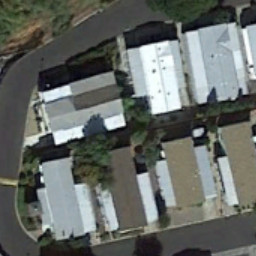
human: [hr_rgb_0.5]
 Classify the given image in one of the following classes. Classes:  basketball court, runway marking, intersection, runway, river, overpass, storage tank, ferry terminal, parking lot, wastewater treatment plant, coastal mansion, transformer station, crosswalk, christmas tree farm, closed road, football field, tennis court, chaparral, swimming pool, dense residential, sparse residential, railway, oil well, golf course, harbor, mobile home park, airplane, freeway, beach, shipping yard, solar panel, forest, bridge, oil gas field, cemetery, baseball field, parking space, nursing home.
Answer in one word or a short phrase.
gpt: mobile home park